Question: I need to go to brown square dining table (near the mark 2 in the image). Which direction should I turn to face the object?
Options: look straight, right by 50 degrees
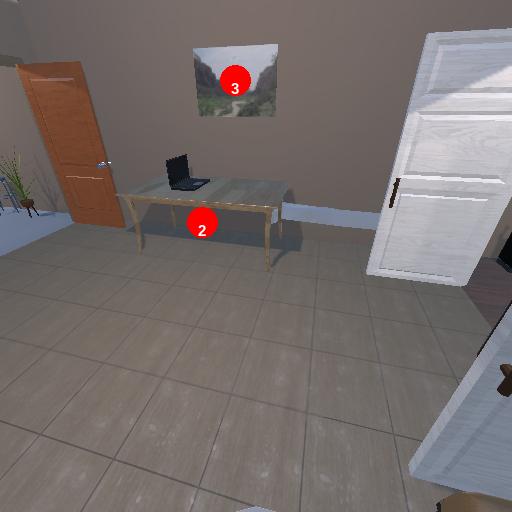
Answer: look straight